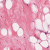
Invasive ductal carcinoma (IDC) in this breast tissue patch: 0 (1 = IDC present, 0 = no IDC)